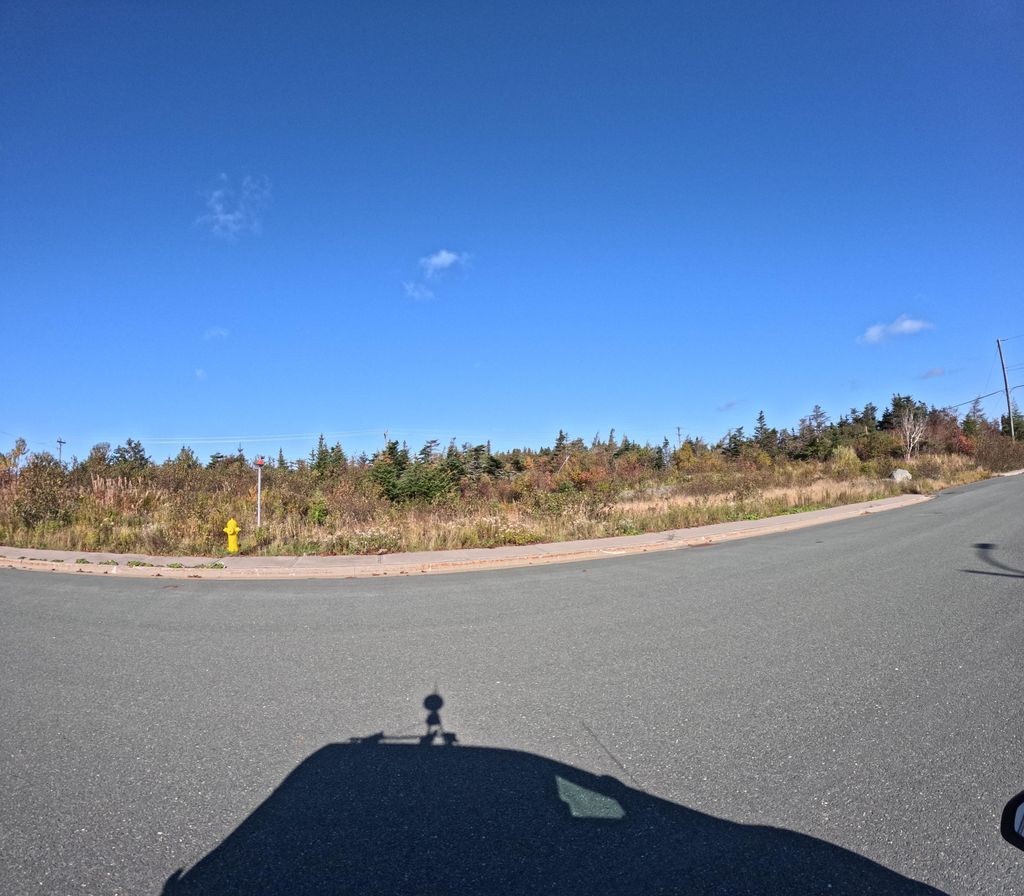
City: st_johns